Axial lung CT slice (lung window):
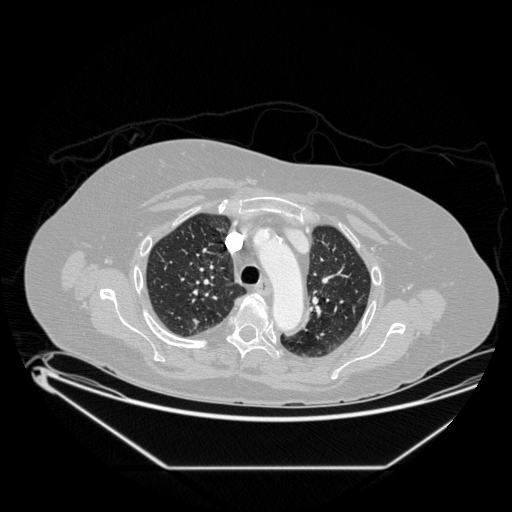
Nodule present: yes
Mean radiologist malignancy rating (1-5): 3